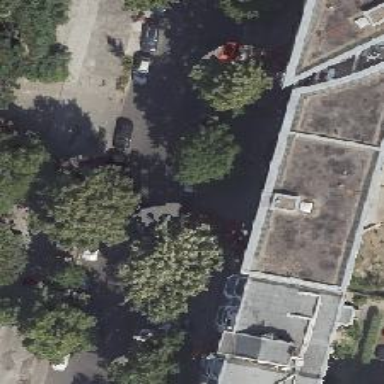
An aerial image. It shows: Parking entrance.